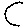
Label: moon